Current action and preconditions to check: trajectory_clear

Your task: For each precondition in the list above, predict whether it will hold at this action.

Consider the current scene as observed from the mobile robot's camera, and analyze the predicted future states of all dynamic agents (e.g., people, animals, vehicles, or any moving entities) within the NEXT SECOND.

IMPORTANT: Only answer "very likely" if you are absolutely certain—based on strong, clear evidence—that a dynamic agent will violate the precondition in the predicted future state. Do NOT answer "very likely" for unlikely, ambiguous, or low-probability risks.

Ask yourself for each precondition: Is there a high probability, with clear and convincing evidence, that the predicted future states of any dynamic agent will interfere with the predicted future state of the currently executing action within the NEXT SECOND, causing that precondition to fail?

Assess the risk level based on these predictions. Use "likely" or "very likely" if motions create a clear risk of interference.

Use "neutral" or "improbable" if agents are nearby but their predicted paths are clearly diverging or non-conflicting.

Failure Risk Categories: "very improbable", "improbable", "neutral", "likely", "very likely"

Answer Format: Output ONLY the probability_of_failure value from these categories: "very improbable", "improbable", "neutral", "likely", "very likely"

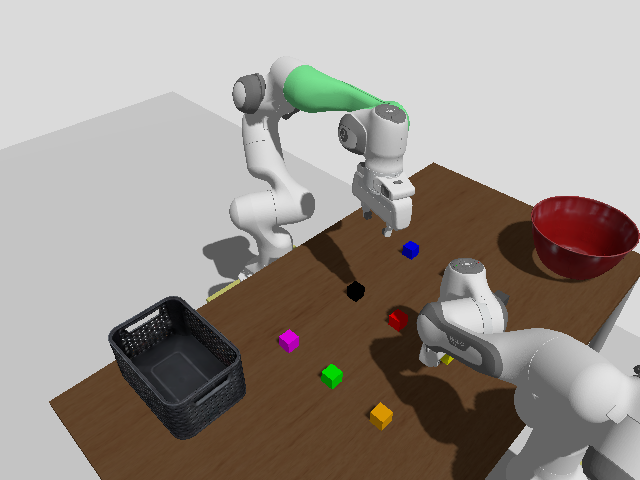

Answer: very improbable